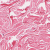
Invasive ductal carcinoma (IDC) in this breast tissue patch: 0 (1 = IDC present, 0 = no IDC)